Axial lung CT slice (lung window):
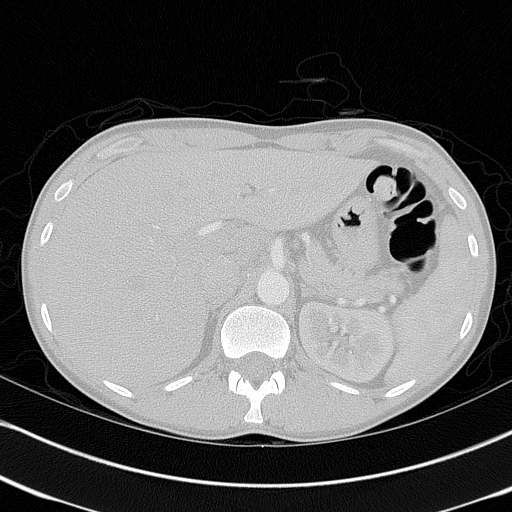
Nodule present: no